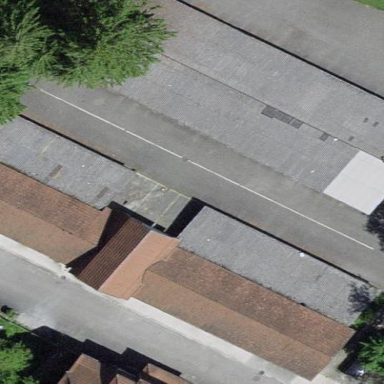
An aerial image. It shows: Group of garages.